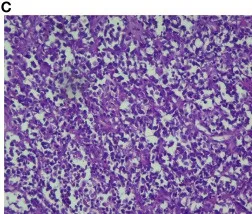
Intraoperative image of this patient and pathological examination results. (C) (H&E) The tumor cells were diffusely arranged with sparse cytoplasm, round nuclei deeply stained, and obscure nucleoli, and the fission was approximately 26/1.732 square millimeters, suggesting small round cell undifferentiated sarcoma.
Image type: pathology (h&e)